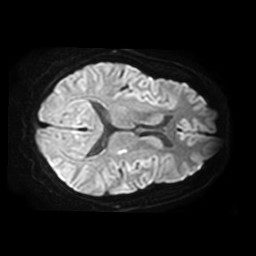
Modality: TRACE
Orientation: axial
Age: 51
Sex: female
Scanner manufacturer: philips
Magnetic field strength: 3 T
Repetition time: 4.249 s
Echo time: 0.07332 s